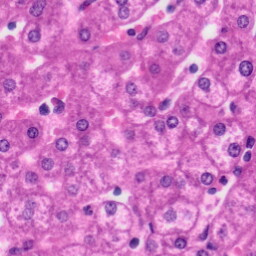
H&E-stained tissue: Liver